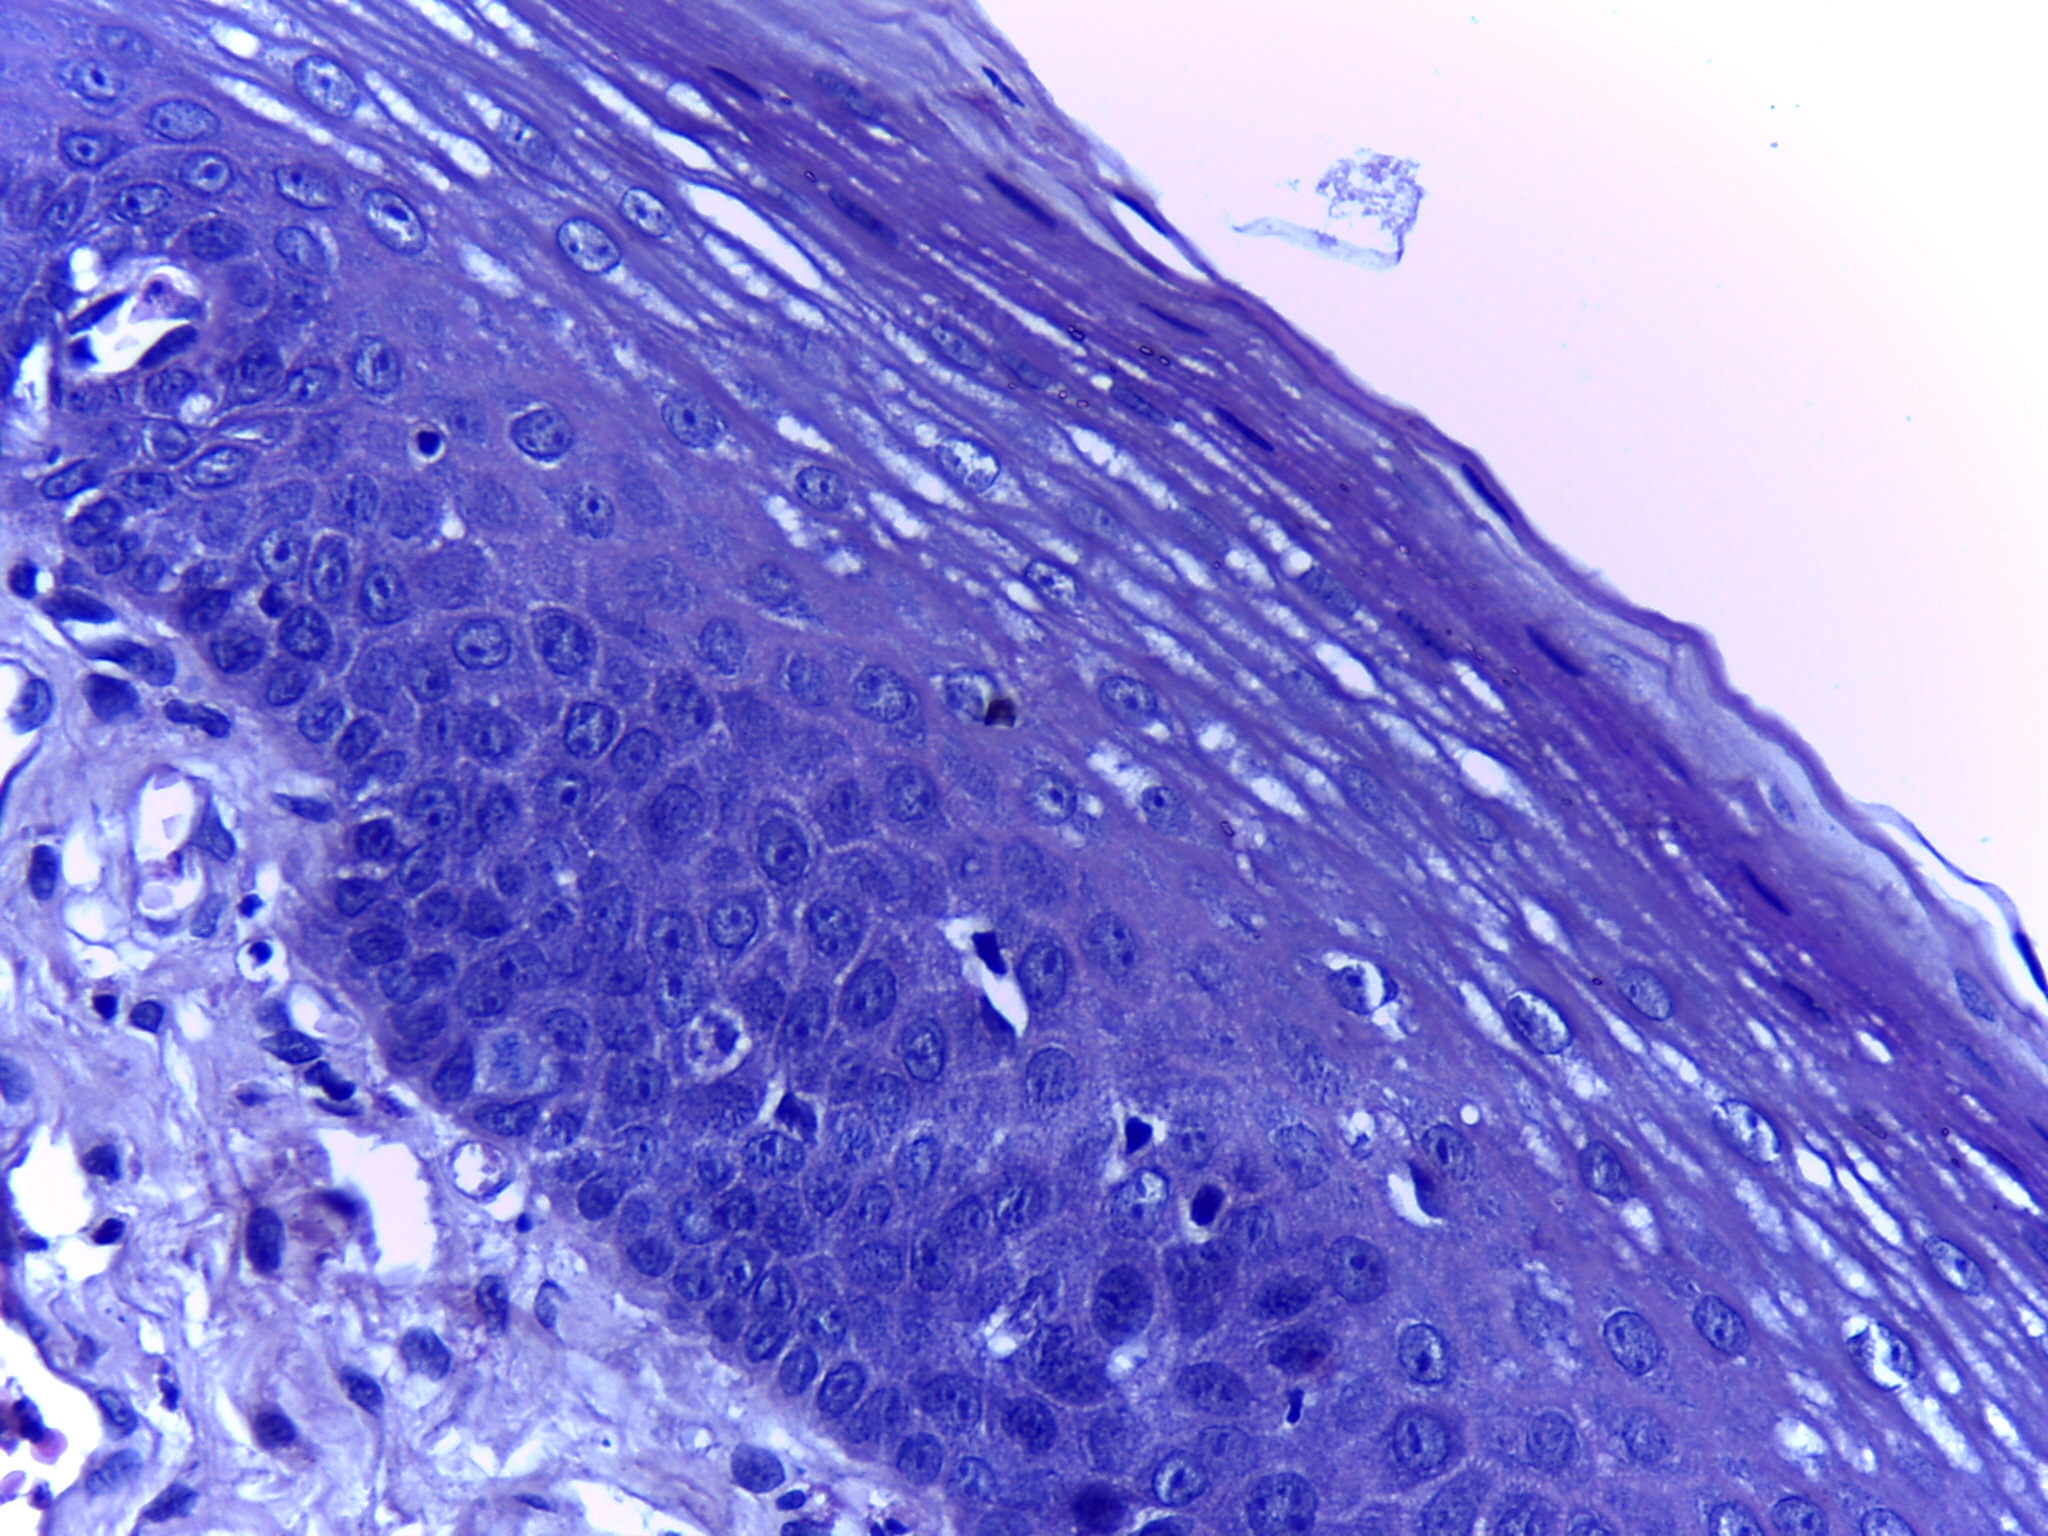
Diagnosis: Normal